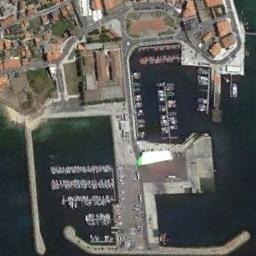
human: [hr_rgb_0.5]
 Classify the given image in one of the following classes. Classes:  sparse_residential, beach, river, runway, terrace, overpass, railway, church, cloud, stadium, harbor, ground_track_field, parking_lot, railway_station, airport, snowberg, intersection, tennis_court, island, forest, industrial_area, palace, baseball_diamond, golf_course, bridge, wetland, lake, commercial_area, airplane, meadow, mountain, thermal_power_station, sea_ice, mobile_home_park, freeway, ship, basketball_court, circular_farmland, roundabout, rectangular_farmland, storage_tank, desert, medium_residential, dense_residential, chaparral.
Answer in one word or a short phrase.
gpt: harbor